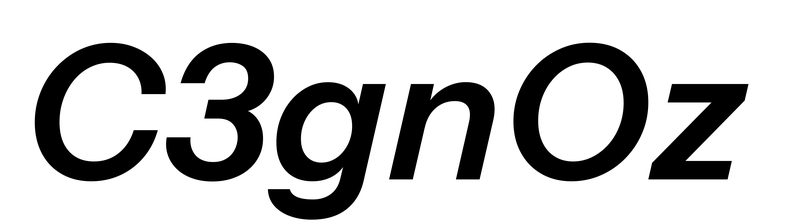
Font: InstrumentSans-Italic_SemiBold_Italic